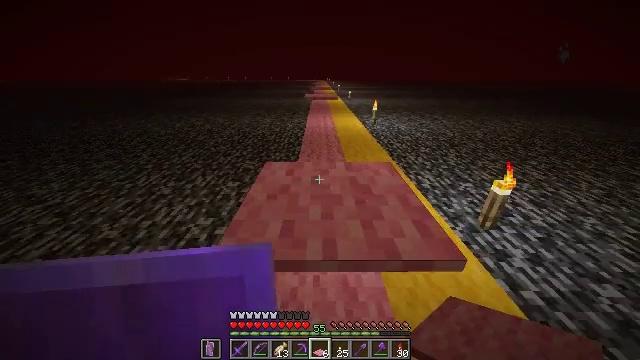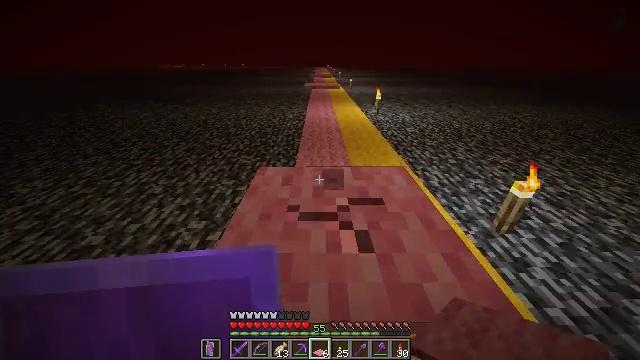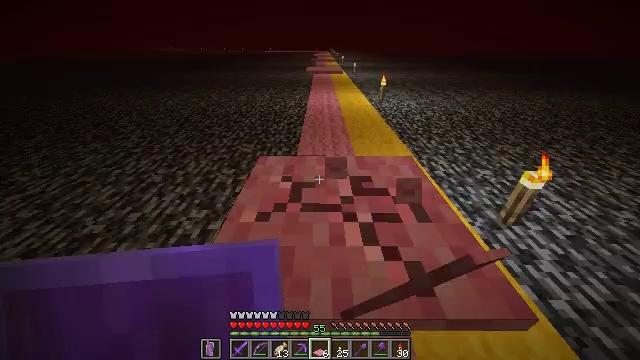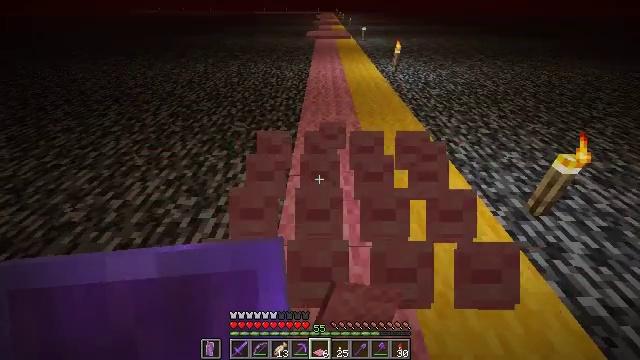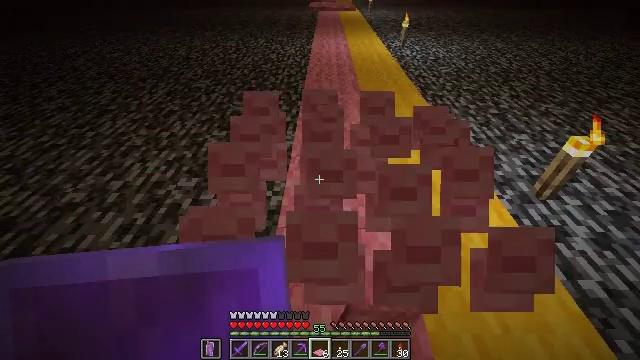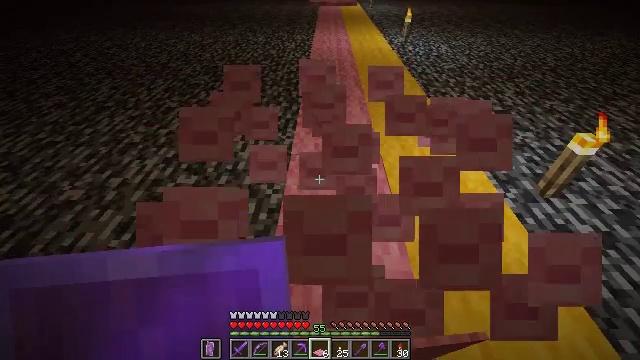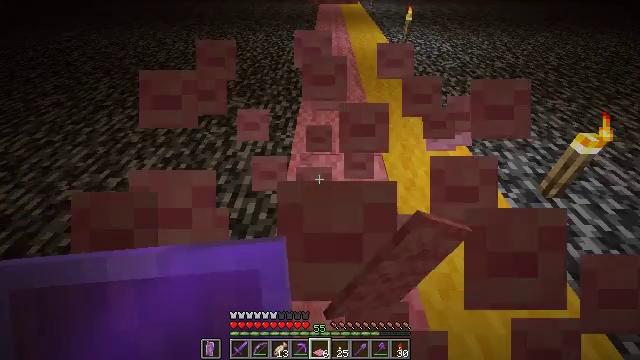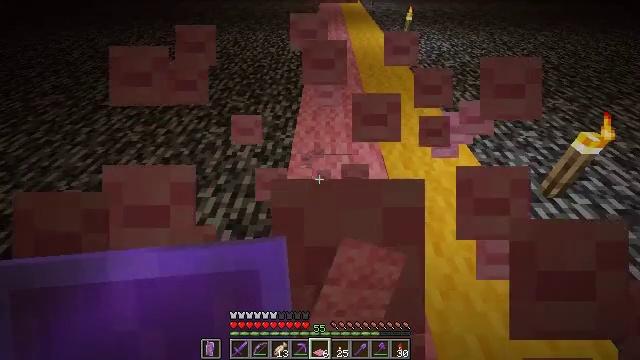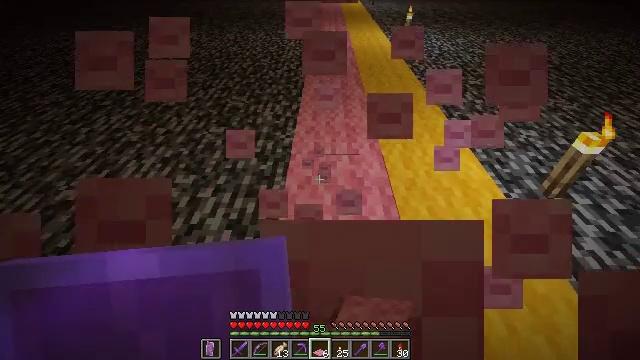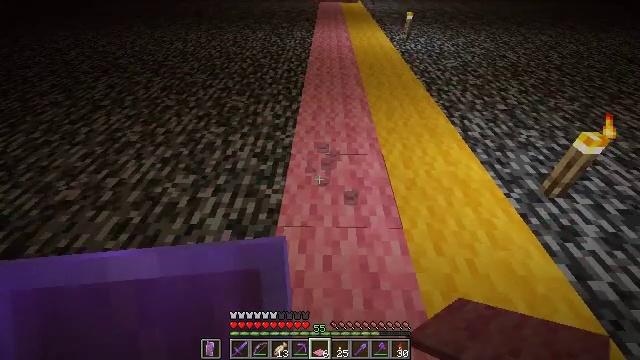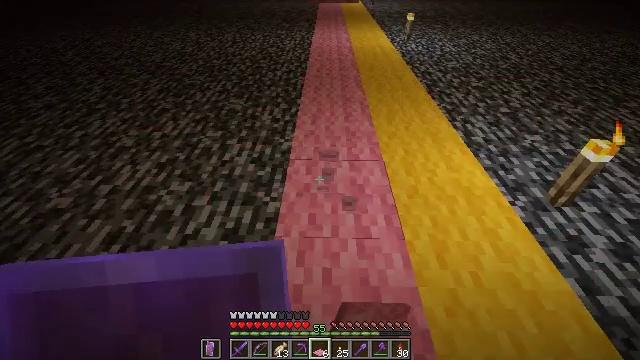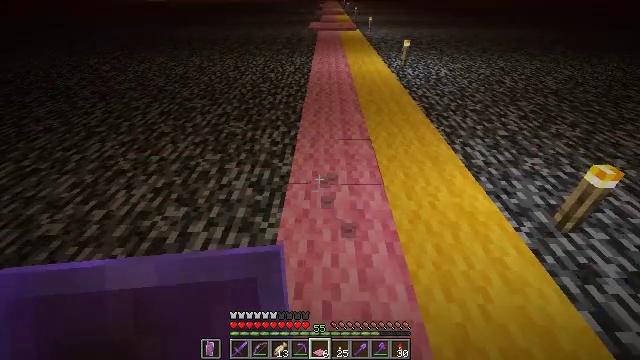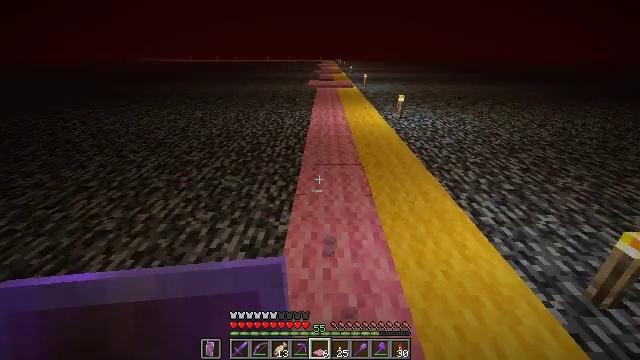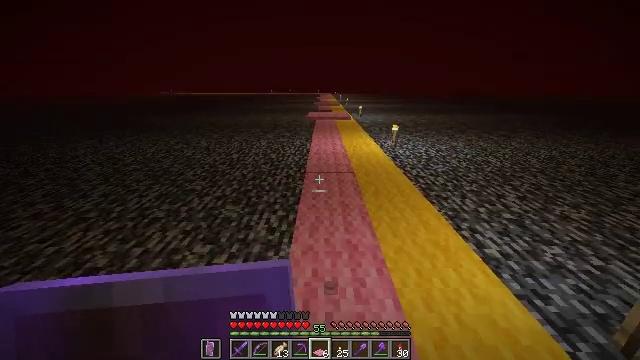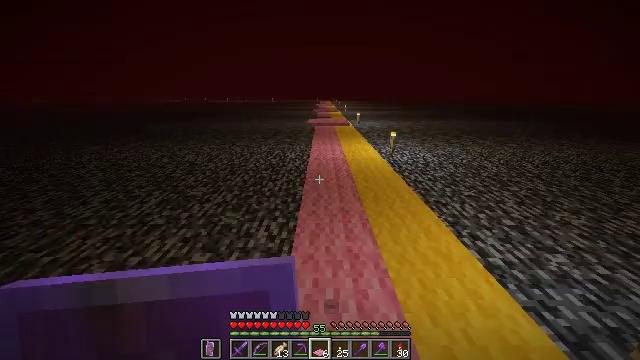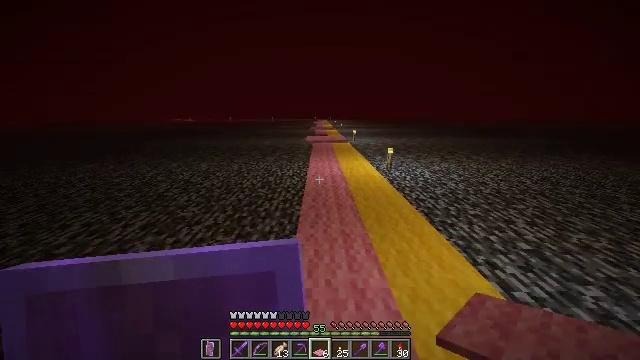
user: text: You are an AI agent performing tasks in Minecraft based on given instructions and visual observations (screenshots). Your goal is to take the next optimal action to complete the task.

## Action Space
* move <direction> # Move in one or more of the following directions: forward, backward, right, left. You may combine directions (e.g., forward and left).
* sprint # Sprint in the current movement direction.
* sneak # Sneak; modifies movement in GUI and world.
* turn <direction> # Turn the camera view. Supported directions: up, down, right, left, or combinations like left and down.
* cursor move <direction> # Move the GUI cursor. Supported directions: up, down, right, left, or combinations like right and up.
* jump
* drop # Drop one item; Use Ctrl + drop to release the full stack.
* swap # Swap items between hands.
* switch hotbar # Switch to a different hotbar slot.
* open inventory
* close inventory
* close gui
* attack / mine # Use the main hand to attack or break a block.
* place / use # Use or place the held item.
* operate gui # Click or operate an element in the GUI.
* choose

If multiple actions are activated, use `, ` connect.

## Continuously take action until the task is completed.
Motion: motion action
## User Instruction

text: mine block pink carpet
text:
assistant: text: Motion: turn down, attack / mine
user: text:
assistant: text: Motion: turn down, attack / mine
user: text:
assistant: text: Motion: turn down, attack / mine
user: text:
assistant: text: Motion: turn down, attack / mine
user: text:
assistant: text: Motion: attack / mine
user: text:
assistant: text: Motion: attack / mine
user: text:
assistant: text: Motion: attack / mine
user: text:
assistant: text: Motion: attack / mine
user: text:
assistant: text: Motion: attack / mine
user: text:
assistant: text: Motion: move forward
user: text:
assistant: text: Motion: move forward, turn up
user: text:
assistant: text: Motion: move forward, sprint, turn up
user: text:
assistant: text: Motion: move forward, sprint, turn up
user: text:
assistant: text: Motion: move forward, sprint
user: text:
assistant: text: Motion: move forward, sprint, turn up
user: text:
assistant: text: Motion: move forward, sprint, turn up
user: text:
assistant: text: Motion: move forward, sprint
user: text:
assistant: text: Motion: move forward, sprint
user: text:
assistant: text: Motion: move forward, sprint
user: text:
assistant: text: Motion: move forward, sprint
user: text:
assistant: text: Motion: move forward, sprint
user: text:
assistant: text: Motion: move forward, sprint
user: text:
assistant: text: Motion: move forward, sprint
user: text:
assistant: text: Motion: move forward, sprint
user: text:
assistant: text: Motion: move forward, sprint
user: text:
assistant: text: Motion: move forward, sprint
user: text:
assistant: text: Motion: move forward, sprint
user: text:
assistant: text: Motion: move forward, turn down, attack / mine
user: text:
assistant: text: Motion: move forward, turn down, attack / mine
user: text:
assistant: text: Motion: move forward, turn down, attack / mine